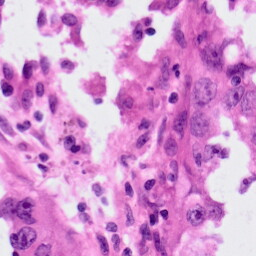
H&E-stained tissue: Lung